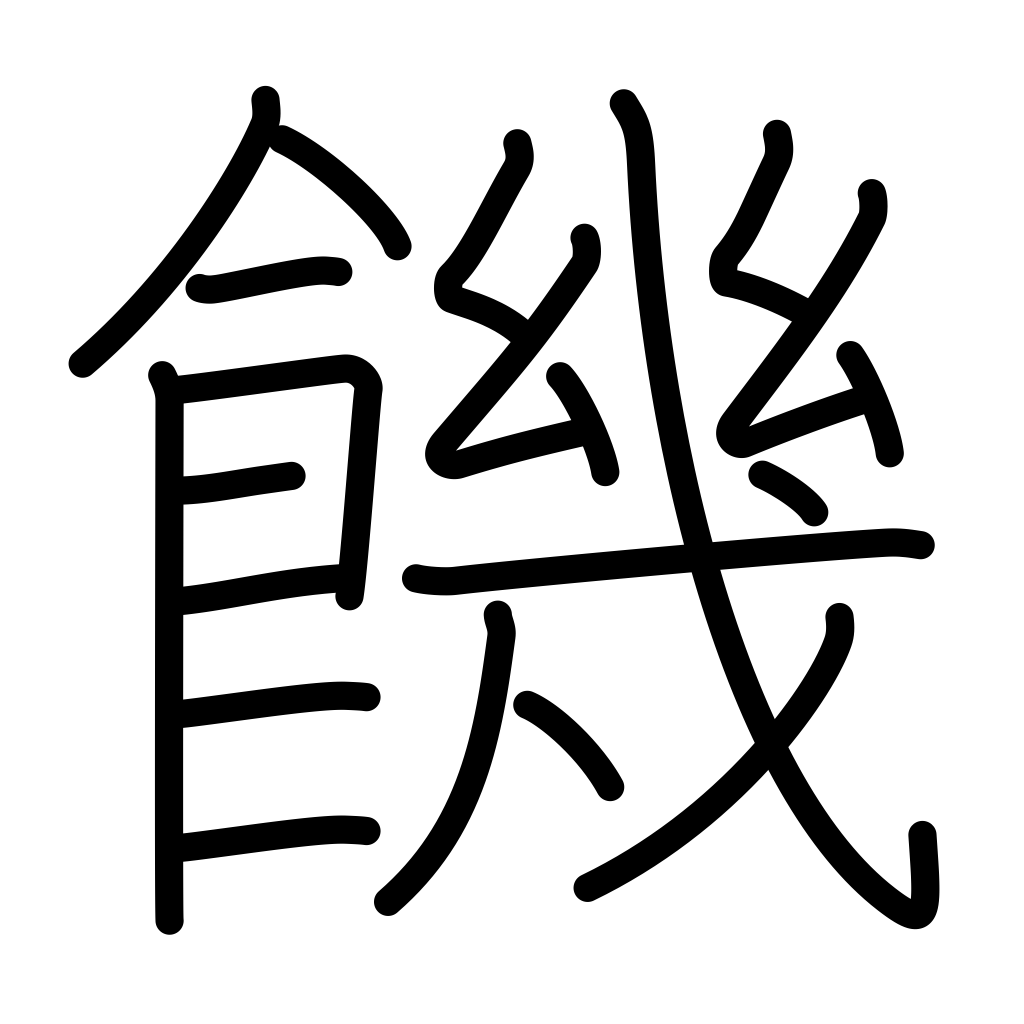
Meaning: hunger, thirst